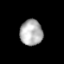
Tissue: lung
Cell type: T cells
Senescence score: 0.2426
Nuclear area (px): 572
Mean DAPI intensity: 176.741